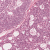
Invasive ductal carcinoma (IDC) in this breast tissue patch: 0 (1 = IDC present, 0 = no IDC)